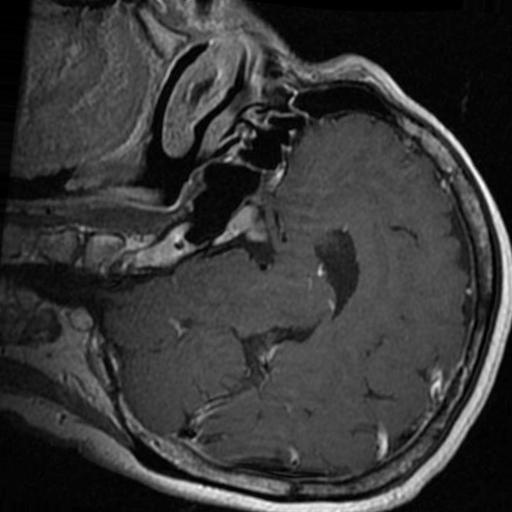
Label: brain_tumor